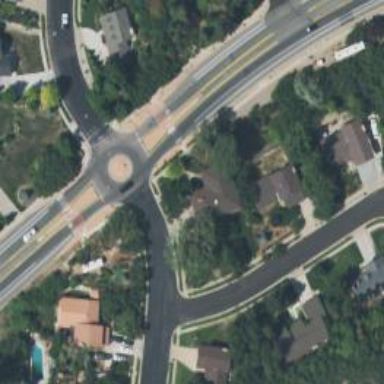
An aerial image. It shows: Secondary road made of asphalt leading to roundabout.